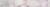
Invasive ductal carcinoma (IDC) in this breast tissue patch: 0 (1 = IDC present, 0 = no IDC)